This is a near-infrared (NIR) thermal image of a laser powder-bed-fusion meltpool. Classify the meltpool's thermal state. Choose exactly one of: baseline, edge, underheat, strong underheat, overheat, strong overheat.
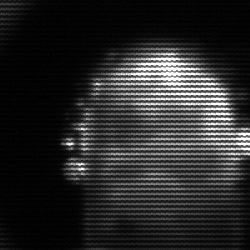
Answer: baseline